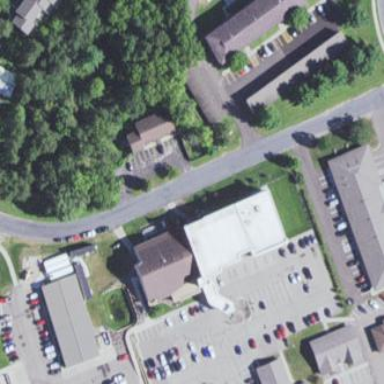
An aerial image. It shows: Clinic building providing healthcare services.